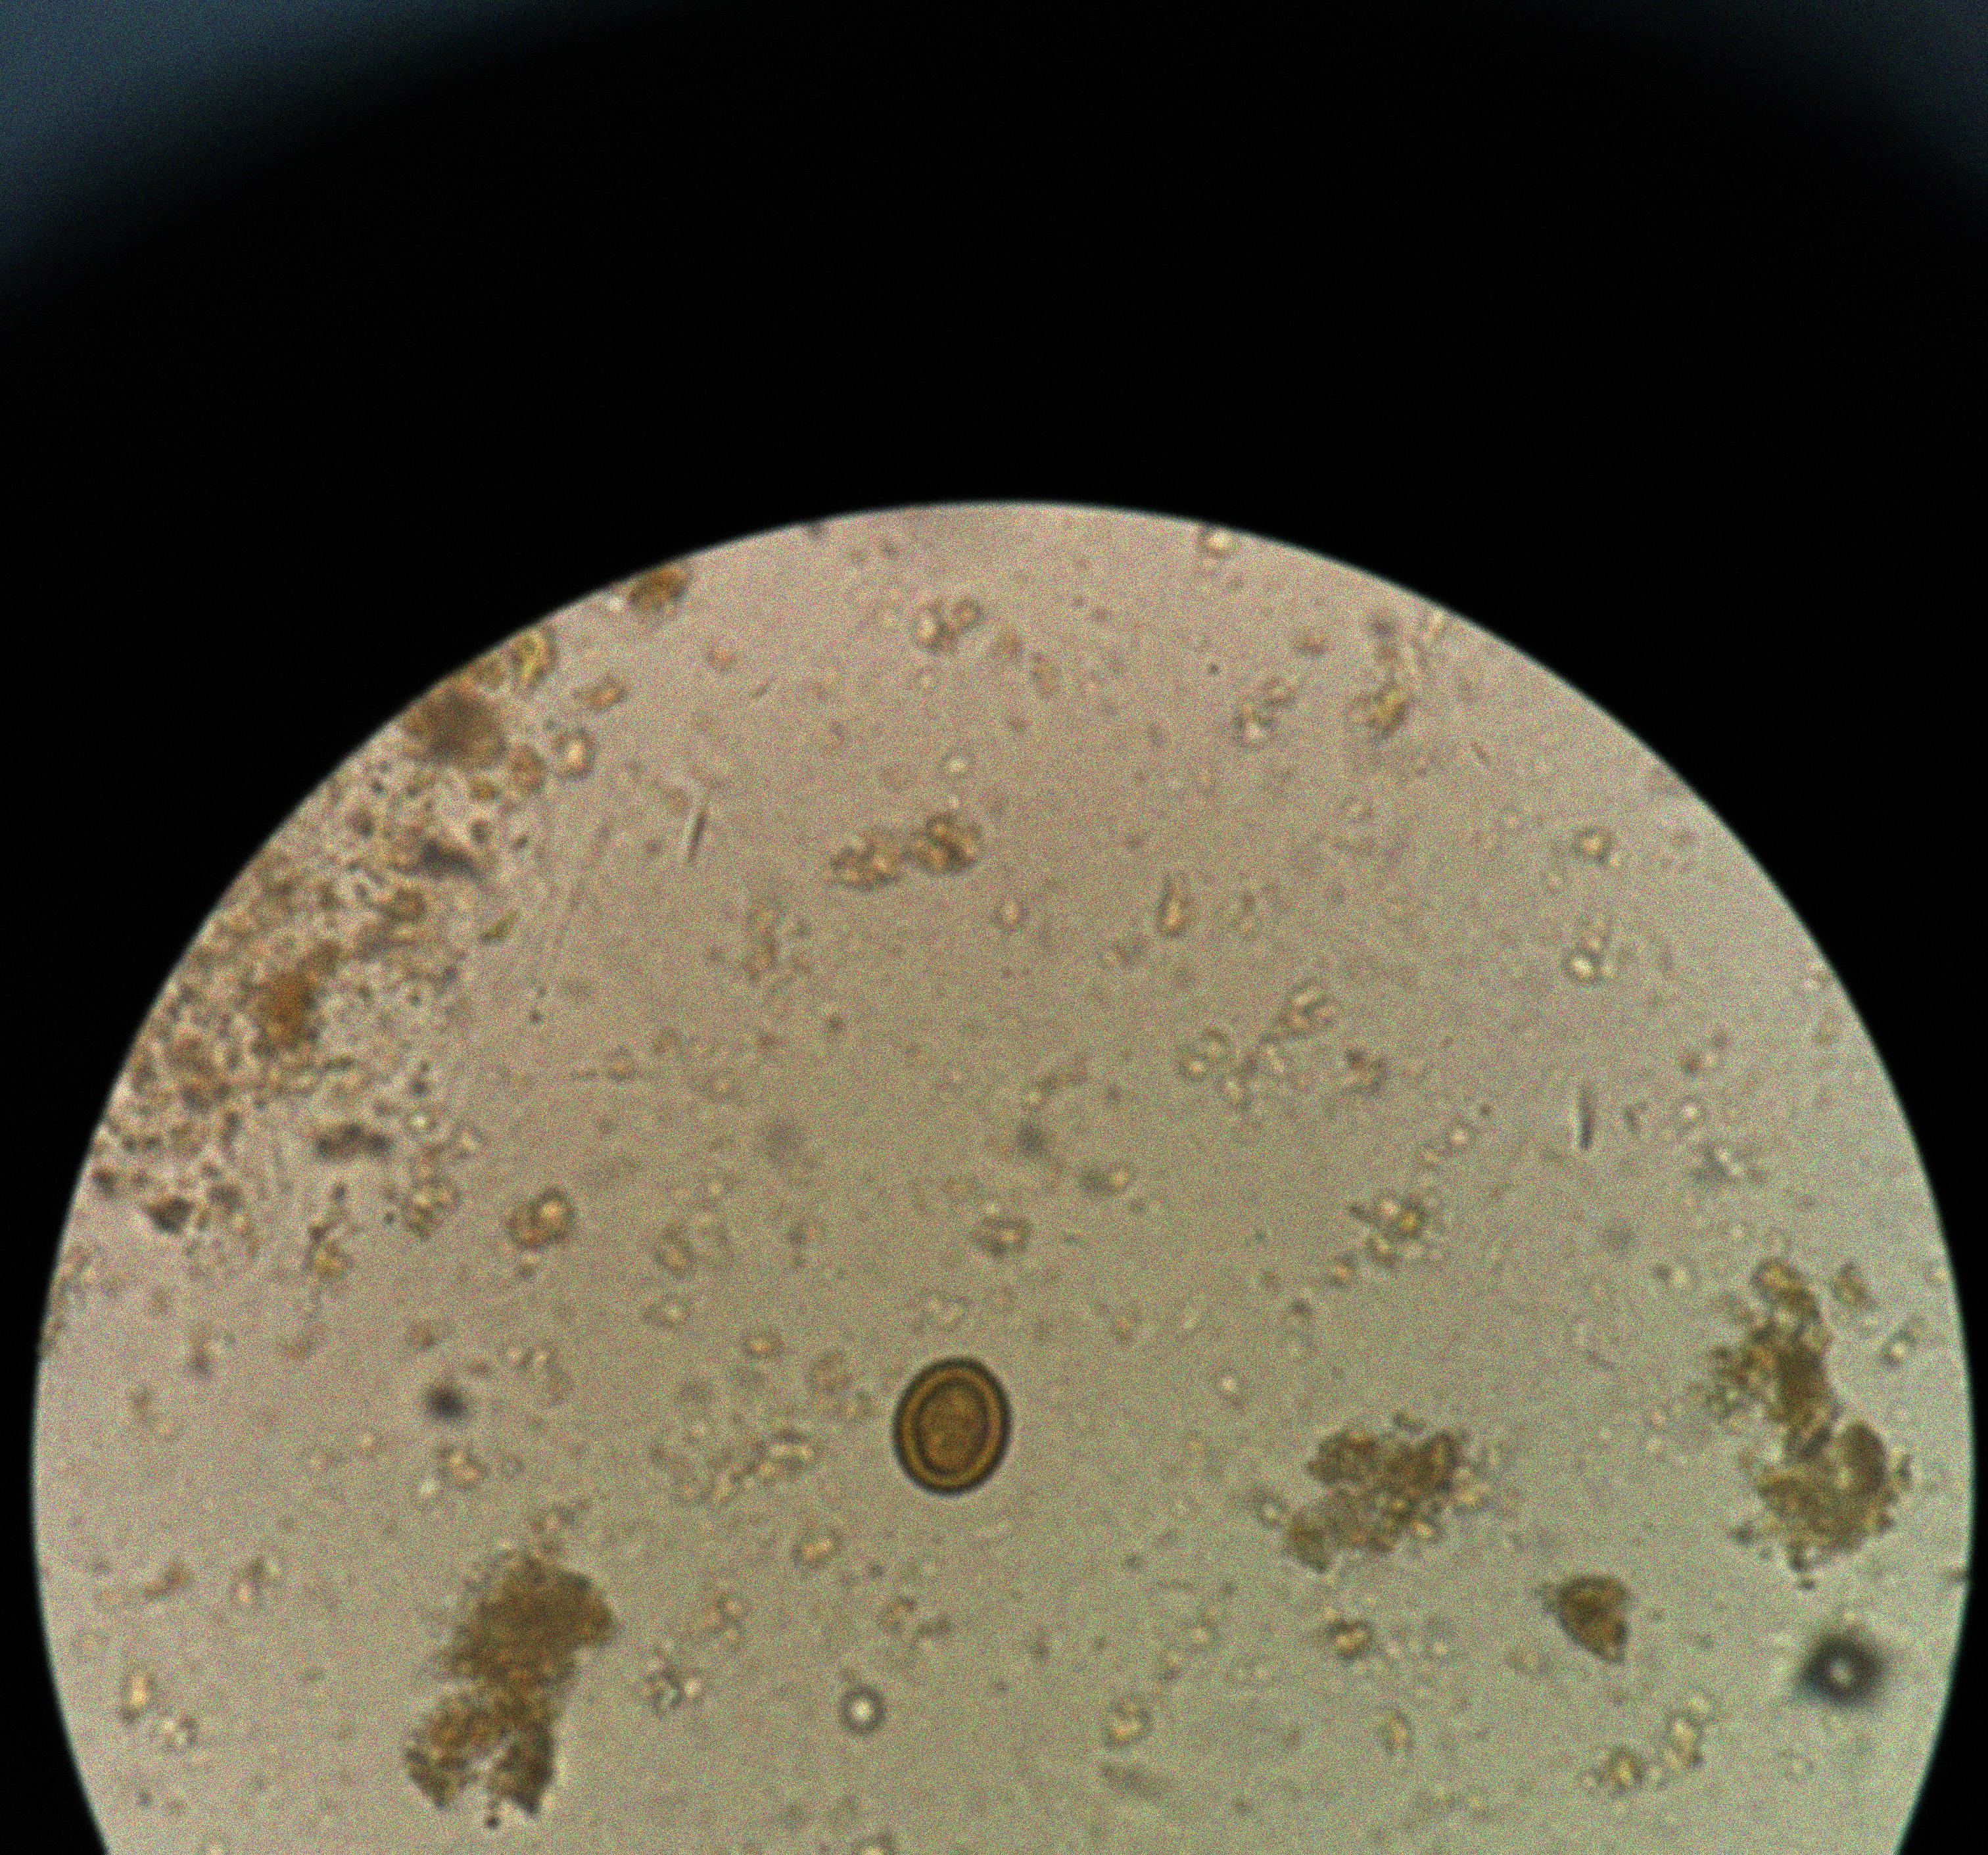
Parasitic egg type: Taenia spp. egg